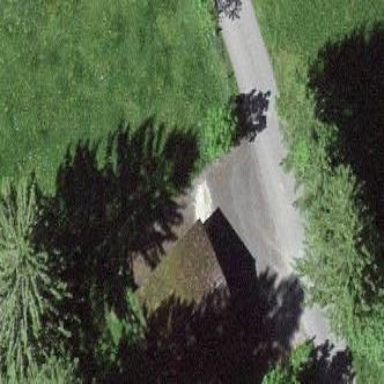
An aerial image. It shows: Garage.